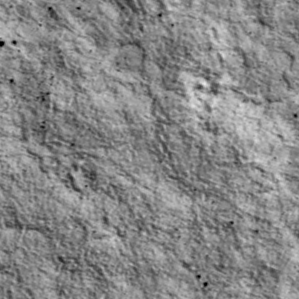
Label: non_frost